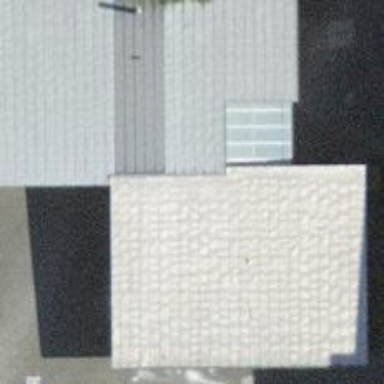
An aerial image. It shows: Kindergarten building.